Question: I would like to fetch the time at which the latest record was made by a particular user.
Say there are 4 rows made by a user containing their distinct ID, called 'steamid'. They were all made at different times. I would like to get the time at which the latest one was made.

So to select the bottom record I tried.
'''
$time = "SELECT max(time) FROM bets WHERE steamid='$number'";
$result = mysqli_query($conn,$time);
if (mysqli_num_rows($result) > 0) {
while($row = mysqli_fetch_assoc($result)) {
$previous = $row["time"];
}
} else {
$previous = '0';
}
'''
However a dump of '$previous' returns null.
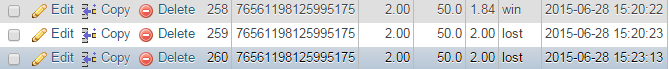
Answer: In the result there will be no column named 'time' as you haven't given any alias to the result of 'max(time)'
Change the query to this: 'SELECT max(time) as time ...'